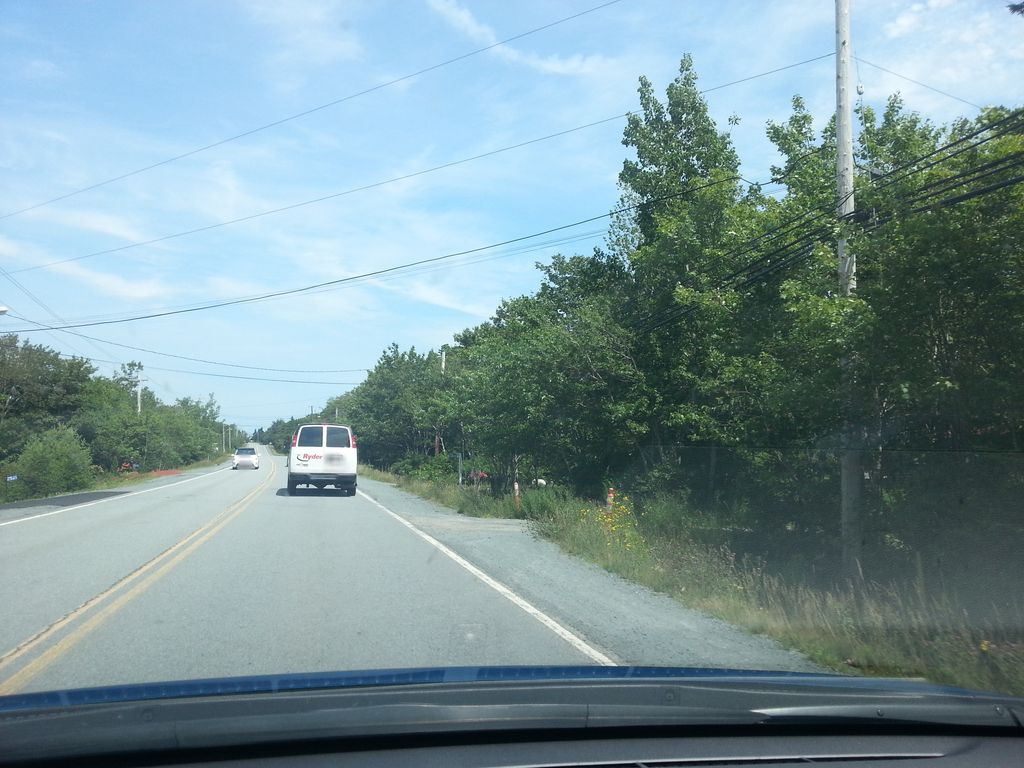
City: halifax